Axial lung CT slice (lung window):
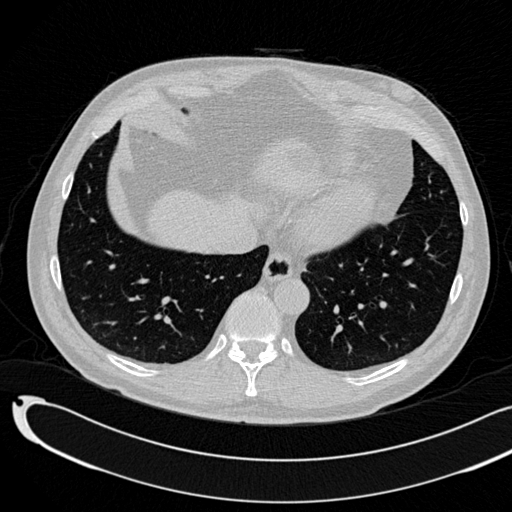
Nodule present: no